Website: walmart
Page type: billing-address
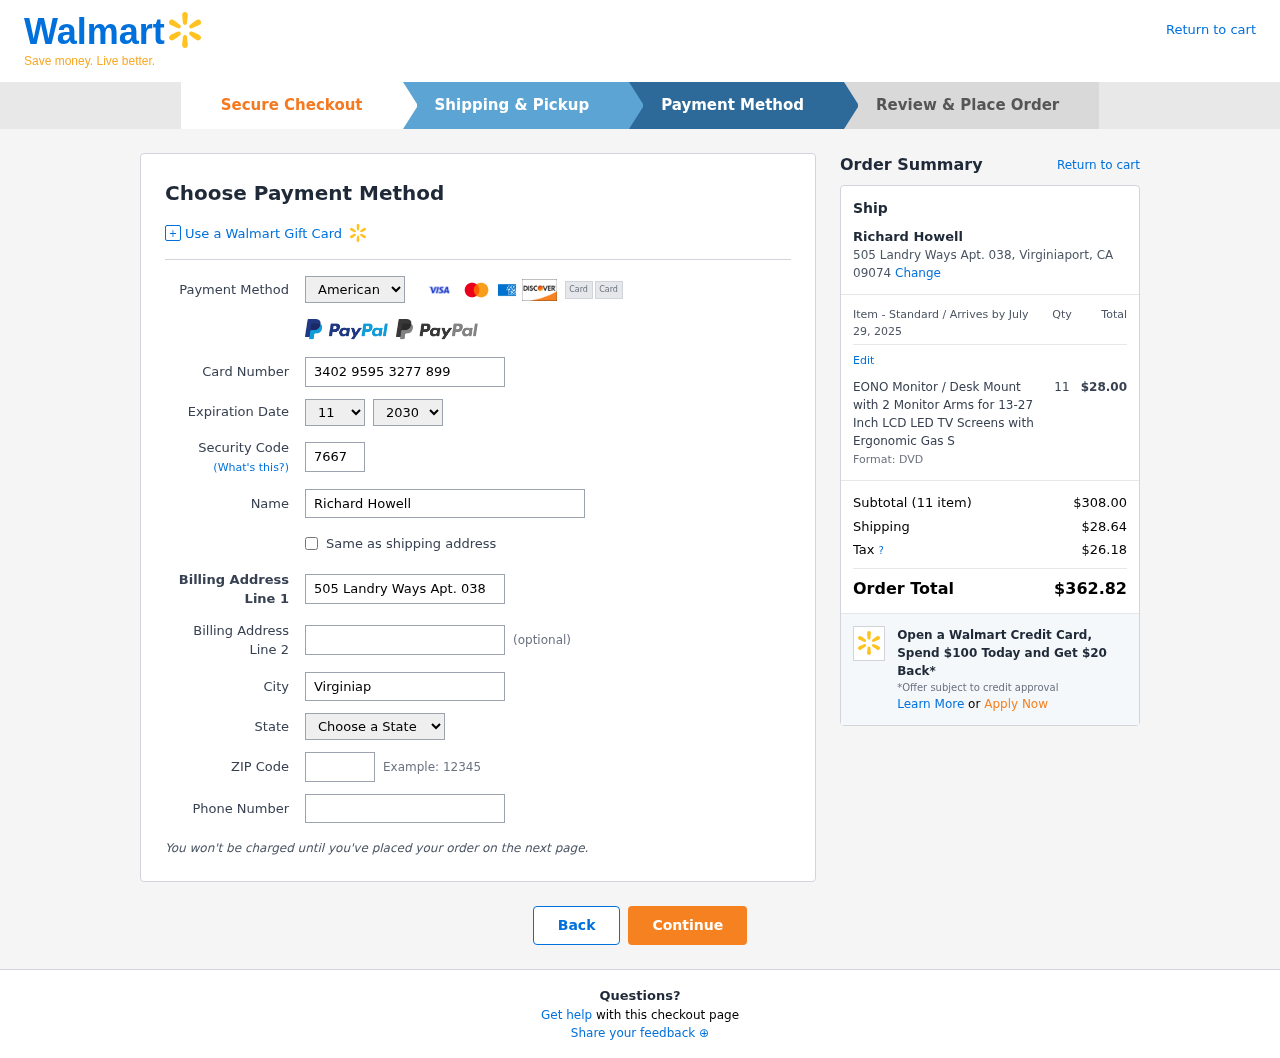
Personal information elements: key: PII_CARD_CVV
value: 7667
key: PII_CARD_EXPIRY_MONTH
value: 11
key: PII_CARD_EXPIRY_YEAR
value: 30
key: PII_CARD_NUMBER
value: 3402 9595 3277 899
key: PII_CARD_TYPE
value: American Express
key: PII_CITY
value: Virginiaport
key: PII_CITY_STATE_ZIP
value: Virginiaport, CA 09074
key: PII_FULLNAME
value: Richard Howell
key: PII_PHONE
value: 8806936488
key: PII_POSTCODE
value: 09074
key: PII_STATE
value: California
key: PII_STREET
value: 505 Landry Ways Apt. 038
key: PII_FULLNAME2
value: Richard Howell
Product elements: key: PRODUCT1_NAME
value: EONO Monitor / Desk Mount with 2 Monitor Arms for 13-27 Inch LCD LED TV Screens with Ergonomic Gas S
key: PRODUCT1_PRICE
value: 28
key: PRODUCT1_QUANTITY
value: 11
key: PRODUCT1_DESC
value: Format: DVD
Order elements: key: ORDER_DELIVERY_DATE
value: July 29, 2025
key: ORDER_NUM_ITEMS
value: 11
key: ORDER_SUBTOTAL
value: $308.00
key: ORDER_SHIPPING_COST
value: $28.64
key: ORDER_TAX
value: $26.18
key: ORDER_TOTAL
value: $362.82